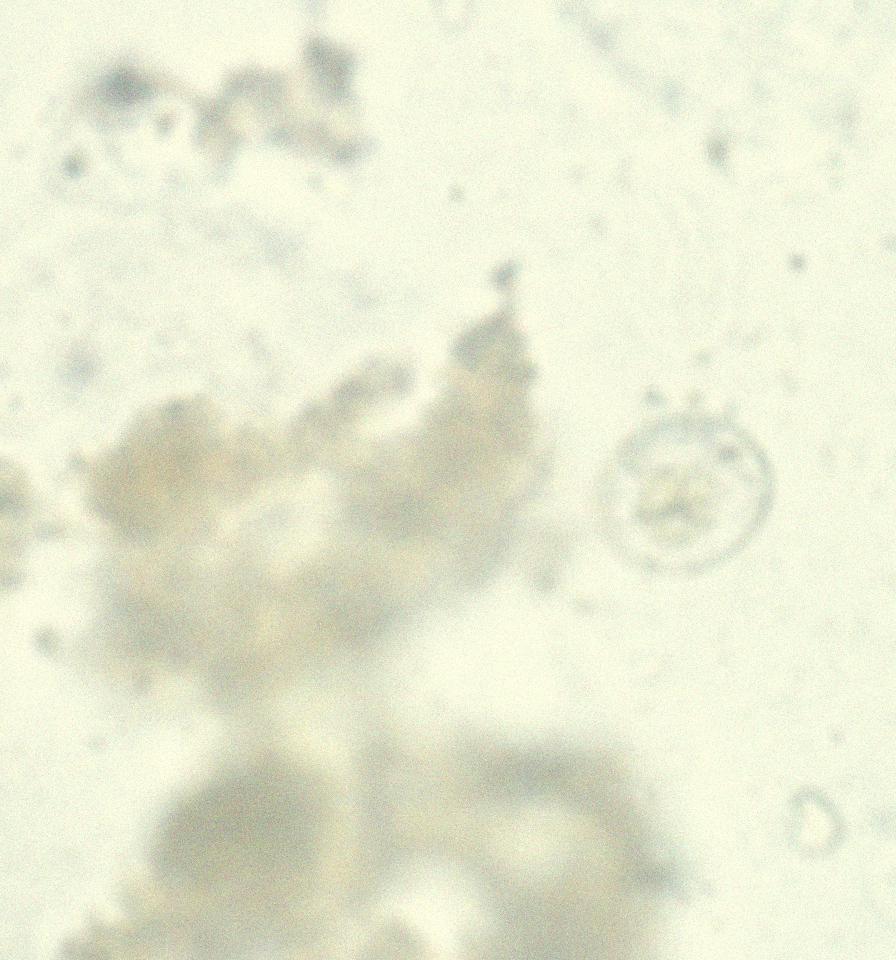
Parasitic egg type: Hymenolepis nana